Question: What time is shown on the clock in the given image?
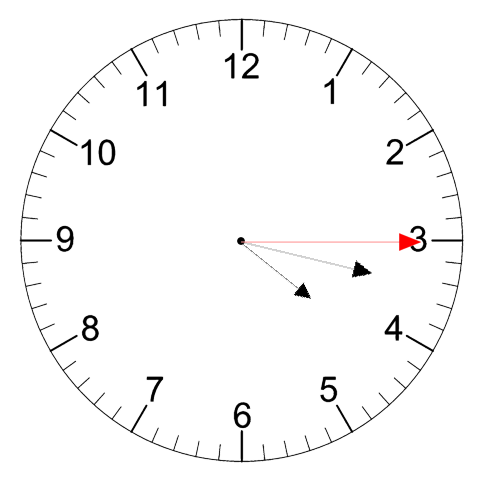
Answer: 04:17:15